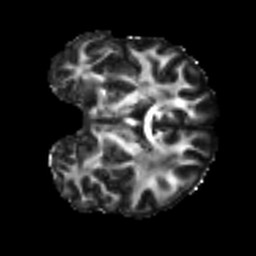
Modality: FA
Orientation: coronal
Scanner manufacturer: siemens
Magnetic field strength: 3 T
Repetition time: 4 s
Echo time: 0.0594 s